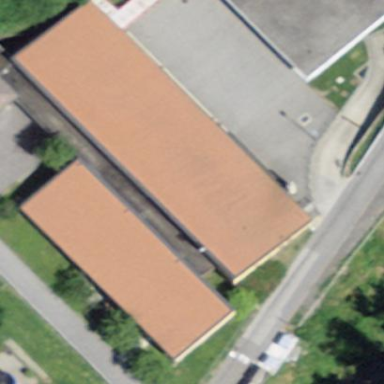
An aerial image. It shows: School building.